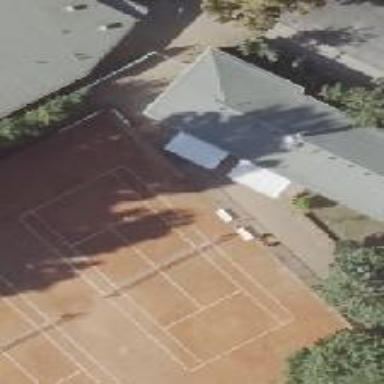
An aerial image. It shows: Tennis court on the leisure land pitch.